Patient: sex M, age 75
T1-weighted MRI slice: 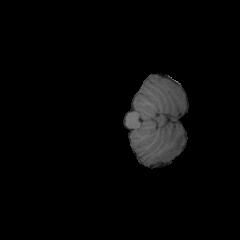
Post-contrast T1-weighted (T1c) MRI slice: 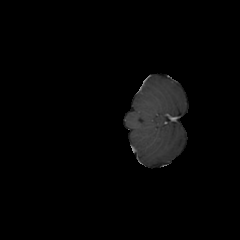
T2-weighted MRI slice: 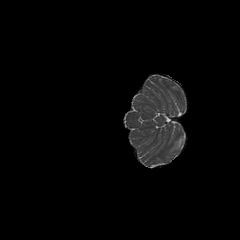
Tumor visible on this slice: no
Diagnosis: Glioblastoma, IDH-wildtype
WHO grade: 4